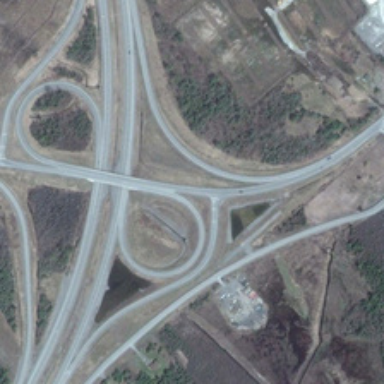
Many green plants and bareland are near a viaduct .